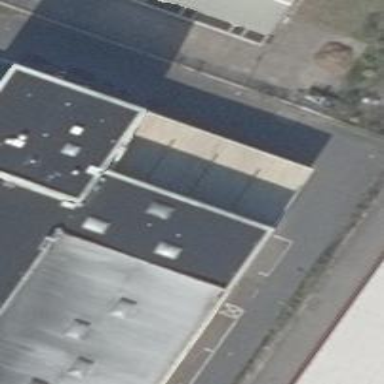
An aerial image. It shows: View of roof of building.